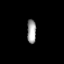
Tissue: prostate
Cell type: T cells
Senescence score: 0.2777
Nuclear area (px): 209
Mean DAPI intensity: 160.837